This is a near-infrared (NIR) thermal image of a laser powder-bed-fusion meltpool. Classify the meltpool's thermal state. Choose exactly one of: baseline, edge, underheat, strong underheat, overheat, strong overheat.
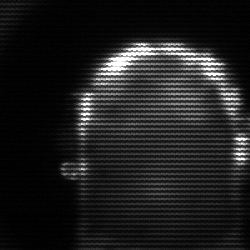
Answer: baseline